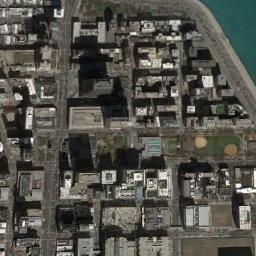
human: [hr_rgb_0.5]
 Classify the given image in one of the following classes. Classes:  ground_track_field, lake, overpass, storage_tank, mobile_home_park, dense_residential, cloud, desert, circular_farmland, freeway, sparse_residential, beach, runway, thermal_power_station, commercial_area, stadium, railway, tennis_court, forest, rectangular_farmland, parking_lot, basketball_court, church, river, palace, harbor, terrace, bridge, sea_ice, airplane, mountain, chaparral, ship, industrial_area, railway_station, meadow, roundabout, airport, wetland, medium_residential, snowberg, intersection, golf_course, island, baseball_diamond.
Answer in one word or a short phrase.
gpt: commercial_area